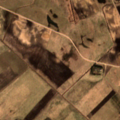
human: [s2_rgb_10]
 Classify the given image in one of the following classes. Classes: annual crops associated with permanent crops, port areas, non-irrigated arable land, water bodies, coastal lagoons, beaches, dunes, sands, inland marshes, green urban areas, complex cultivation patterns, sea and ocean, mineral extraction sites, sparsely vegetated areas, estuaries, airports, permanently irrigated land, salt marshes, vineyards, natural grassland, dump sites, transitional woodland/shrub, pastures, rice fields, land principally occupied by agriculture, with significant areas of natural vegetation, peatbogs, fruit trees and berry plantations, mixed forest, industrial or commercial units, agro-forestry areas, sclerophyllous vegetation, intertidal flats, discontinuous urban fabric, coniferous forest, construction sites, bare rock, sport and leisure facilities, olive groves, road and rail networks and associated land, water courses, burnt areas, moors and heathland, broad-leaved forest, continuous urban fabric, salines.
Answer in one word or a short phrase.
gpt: non-irrigated arable land, pastures